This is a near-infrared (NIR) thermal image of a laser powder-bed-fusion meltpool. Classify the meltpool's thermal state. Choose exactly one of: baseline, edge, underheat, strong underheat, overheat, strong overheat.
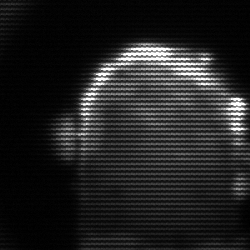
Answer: baseline